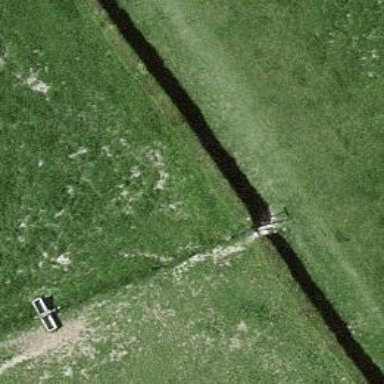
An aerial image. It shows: Kissing gate.